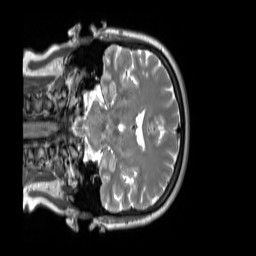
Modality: T2w
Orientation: coronal
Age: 47
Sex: female
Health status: ill
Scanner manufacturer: siemens
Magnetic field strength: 3 T
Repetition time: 2.8 s
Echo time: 0.326 s